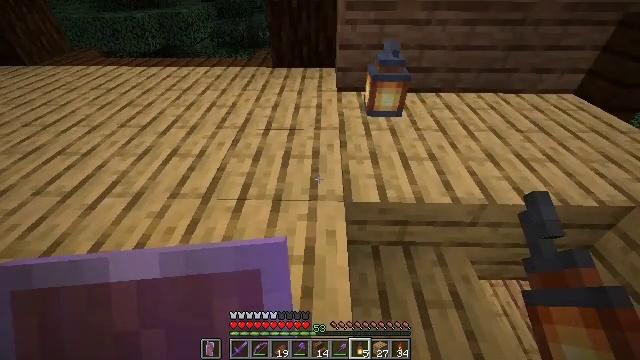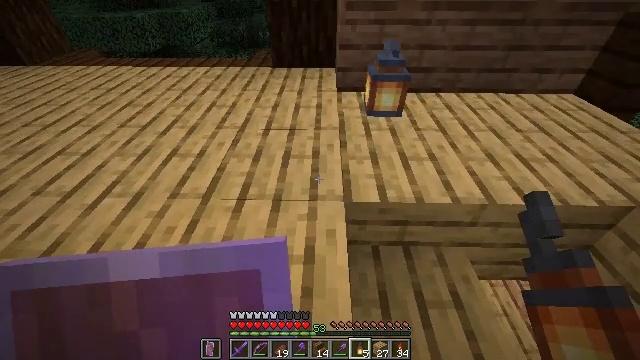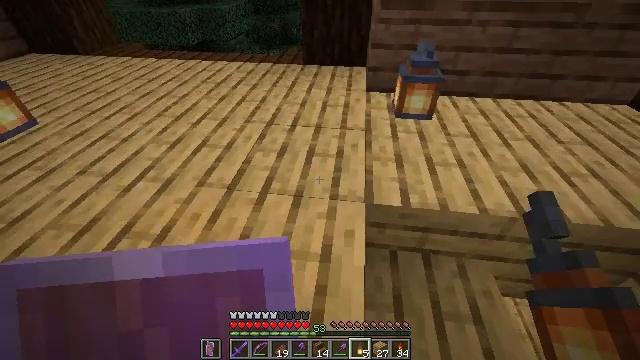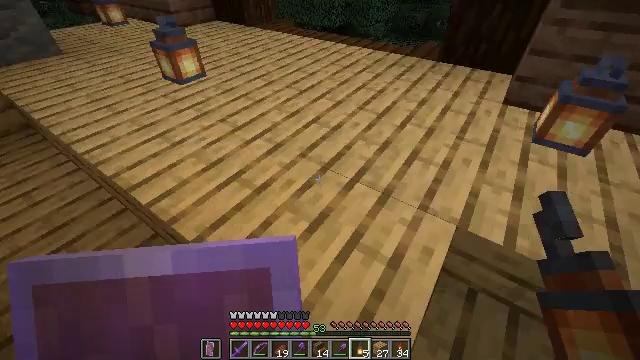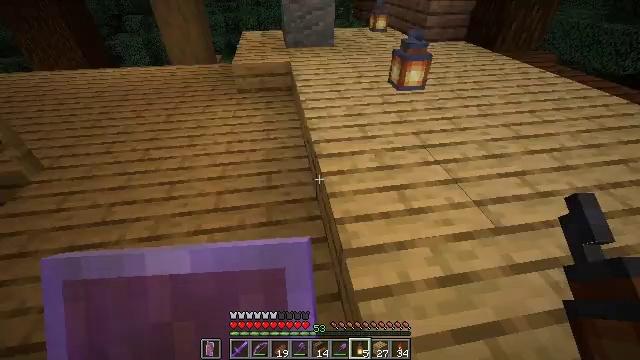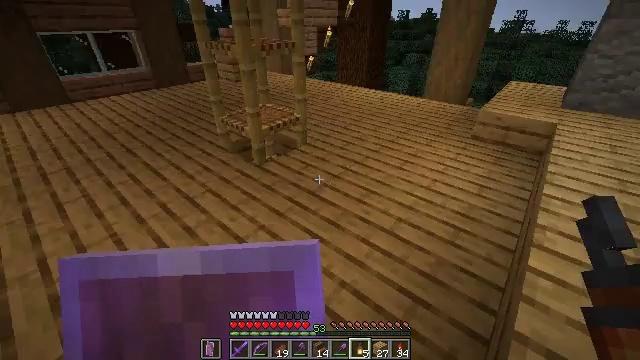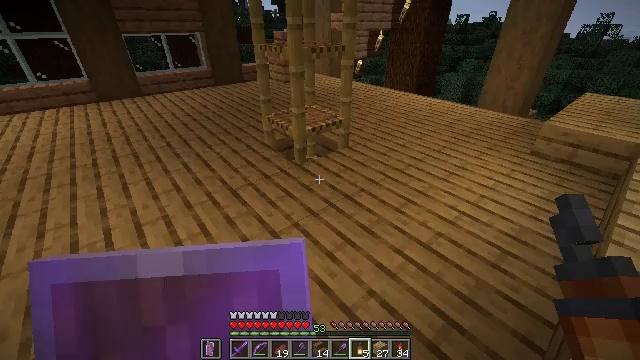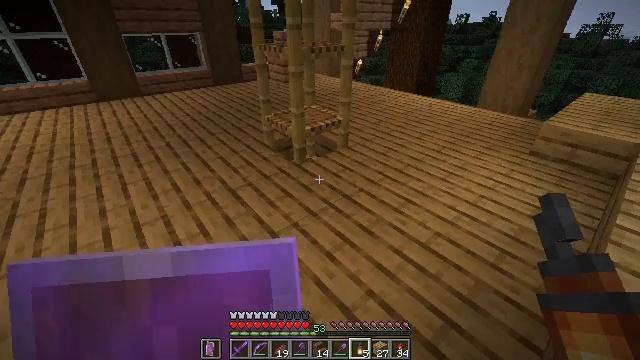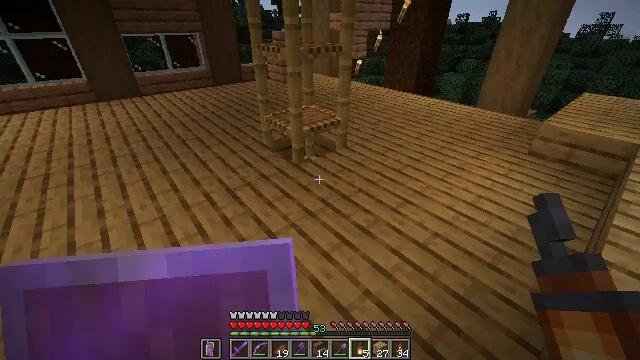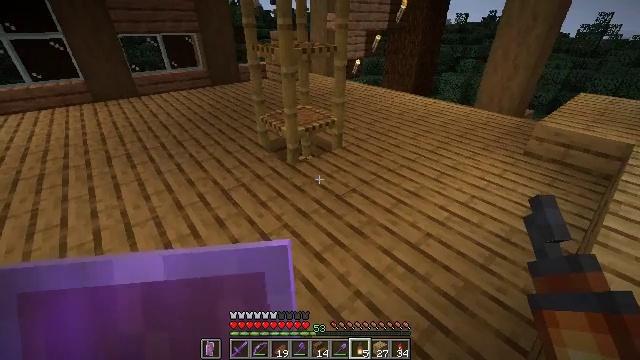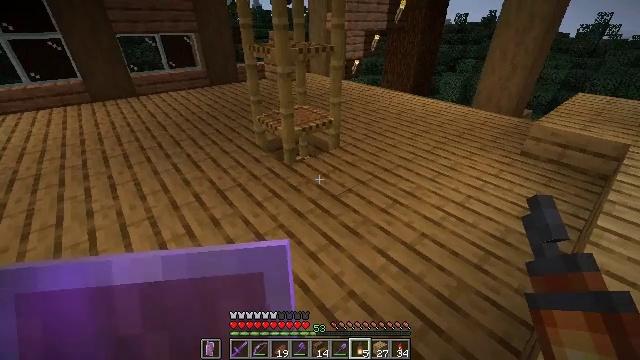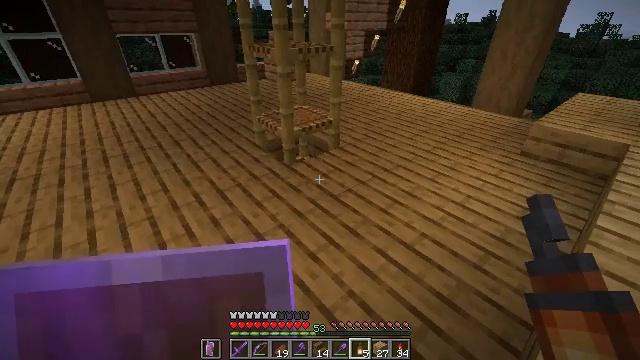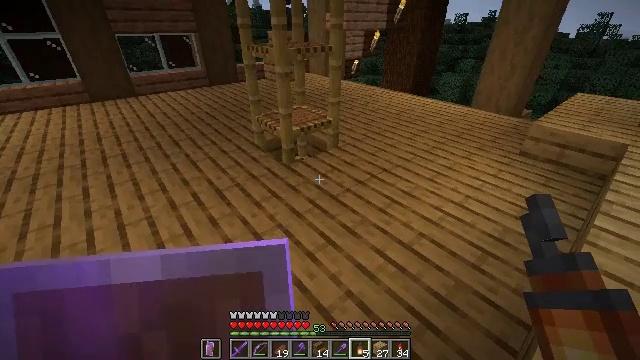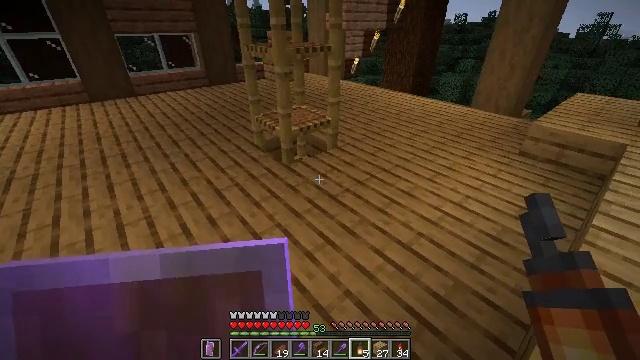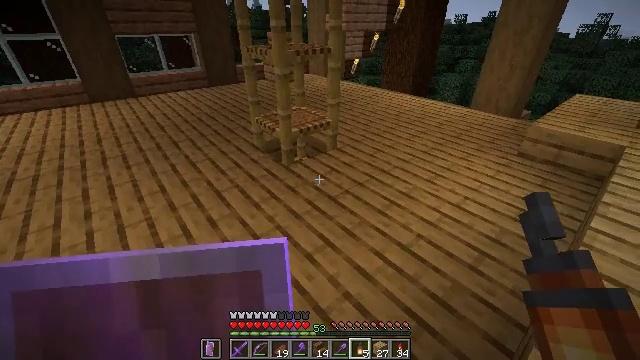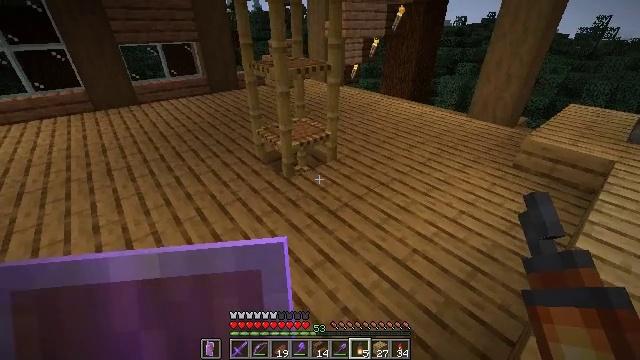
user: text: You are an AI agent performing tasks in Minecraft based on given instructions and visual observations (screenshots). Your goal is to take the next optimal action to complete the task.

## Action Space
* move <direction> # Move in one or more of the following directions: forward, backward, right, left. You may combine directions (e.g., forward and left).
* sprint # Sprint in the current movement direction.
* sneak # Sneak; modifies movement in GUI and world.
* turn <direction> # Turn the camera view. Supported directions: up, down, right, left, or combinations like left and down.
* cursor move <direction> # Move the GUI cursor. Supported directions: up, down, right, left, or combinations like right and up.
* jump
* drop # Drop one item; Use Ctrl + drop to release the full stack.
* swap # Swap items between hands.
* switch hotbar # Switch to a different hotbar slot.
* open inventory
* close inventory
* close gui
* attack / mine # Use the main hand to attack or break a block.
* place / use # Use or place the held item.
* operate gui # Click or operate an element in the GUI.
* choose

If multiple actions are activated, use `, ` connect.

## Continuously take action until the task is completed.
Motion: motion action
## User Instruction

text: Attack the crafting table to break it.
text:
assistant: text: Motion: sneak
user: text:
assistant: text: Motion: sneak, turn left
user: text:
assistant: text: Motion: sneak, turn left and down
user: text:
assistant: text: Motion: sneak, turn left and up
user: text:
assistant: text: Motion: sneak, turn left and up
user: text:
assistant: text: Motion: sneak, turn left
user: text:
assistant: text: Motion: move right, sneak
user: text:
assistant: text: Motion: move right, sneak
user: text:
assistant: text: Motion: move right, sneak
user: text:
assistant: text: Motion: sneak
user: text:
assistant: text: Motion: sneak
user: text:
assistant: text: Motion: sneak
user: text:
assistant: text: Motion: no_op
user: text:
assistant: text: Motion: no_op
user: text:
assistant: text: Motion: no_op
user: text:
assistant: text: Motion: no_op
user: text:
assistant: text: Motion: no_op
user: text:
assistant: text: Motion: no_op
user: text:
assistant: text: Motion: no_op
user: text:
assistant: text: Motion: move forward
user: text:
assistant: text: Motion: move forward
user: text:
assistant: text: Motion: move forward and move left
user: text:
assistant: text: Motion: move forward and move left, turn right
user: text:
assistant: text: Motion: move left, turn right
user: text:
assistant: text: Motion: move left, turn right
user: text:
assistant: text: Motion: move left, turn right and up
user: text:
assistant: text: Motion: move left, turn right and up
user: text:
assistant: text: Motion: move left, turn right and up
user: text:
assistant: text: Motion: move left
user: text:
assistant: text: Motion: move left